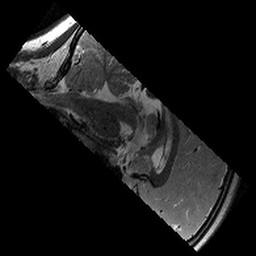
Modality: T2w
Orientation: sagittal
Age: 11
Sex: female
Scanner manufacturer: siemens
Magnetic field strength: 3 T
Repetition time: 9.23 s
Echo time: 0.067 s